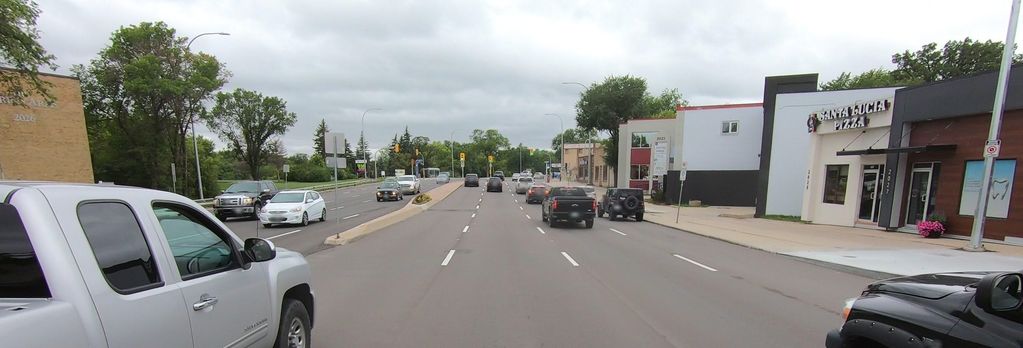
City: winnipeg